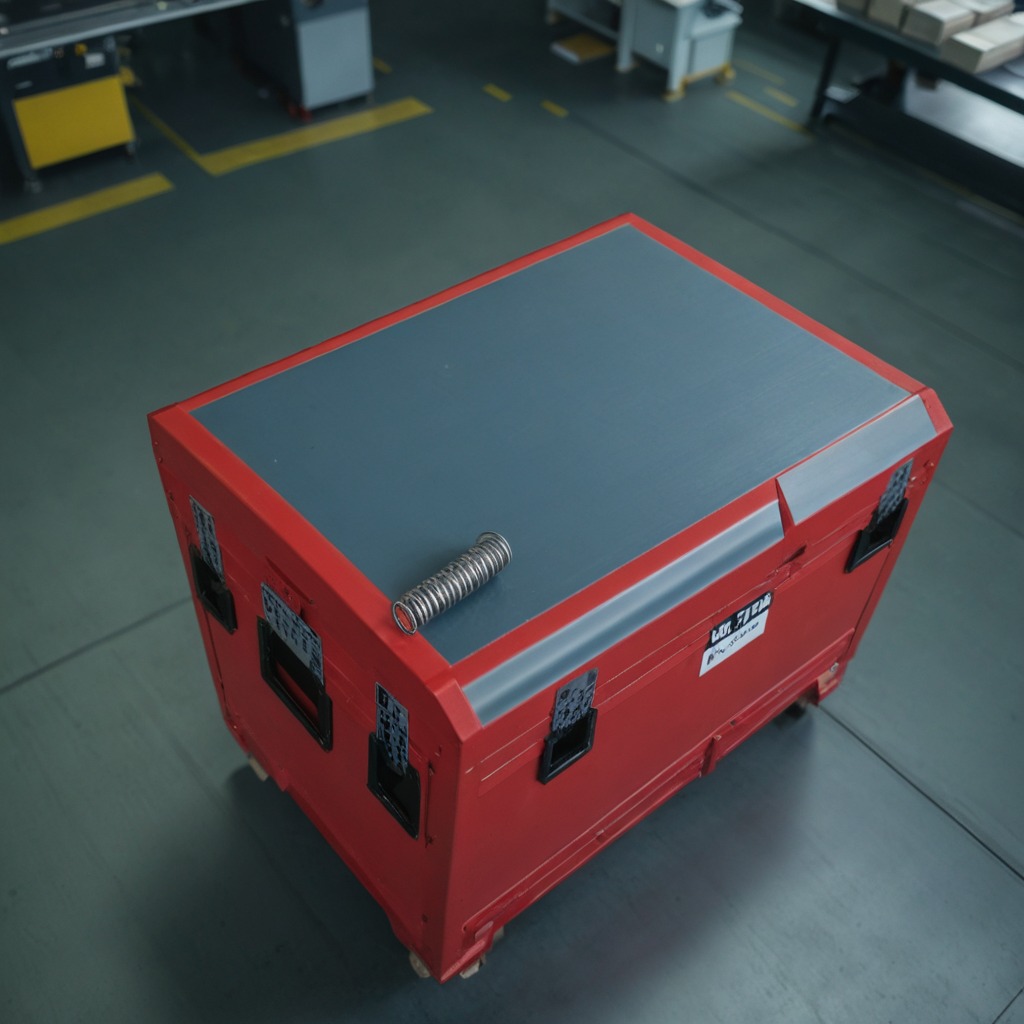
A coiled metal spring is lying on the toolbox surface.